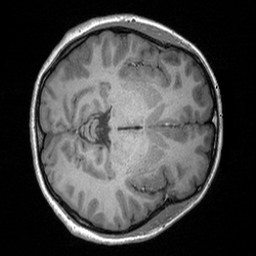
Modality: T1w
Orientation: axial
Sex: female
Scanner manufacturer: siemens
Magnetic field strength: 3 T
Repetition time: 1.9 s
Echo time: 0.00252 s